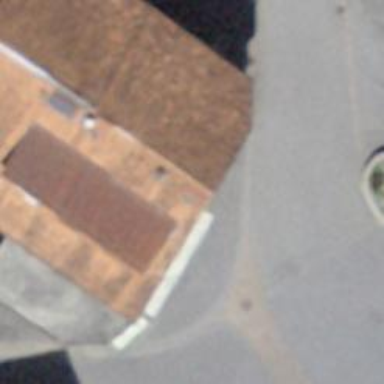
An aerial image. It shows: Convenience shop.